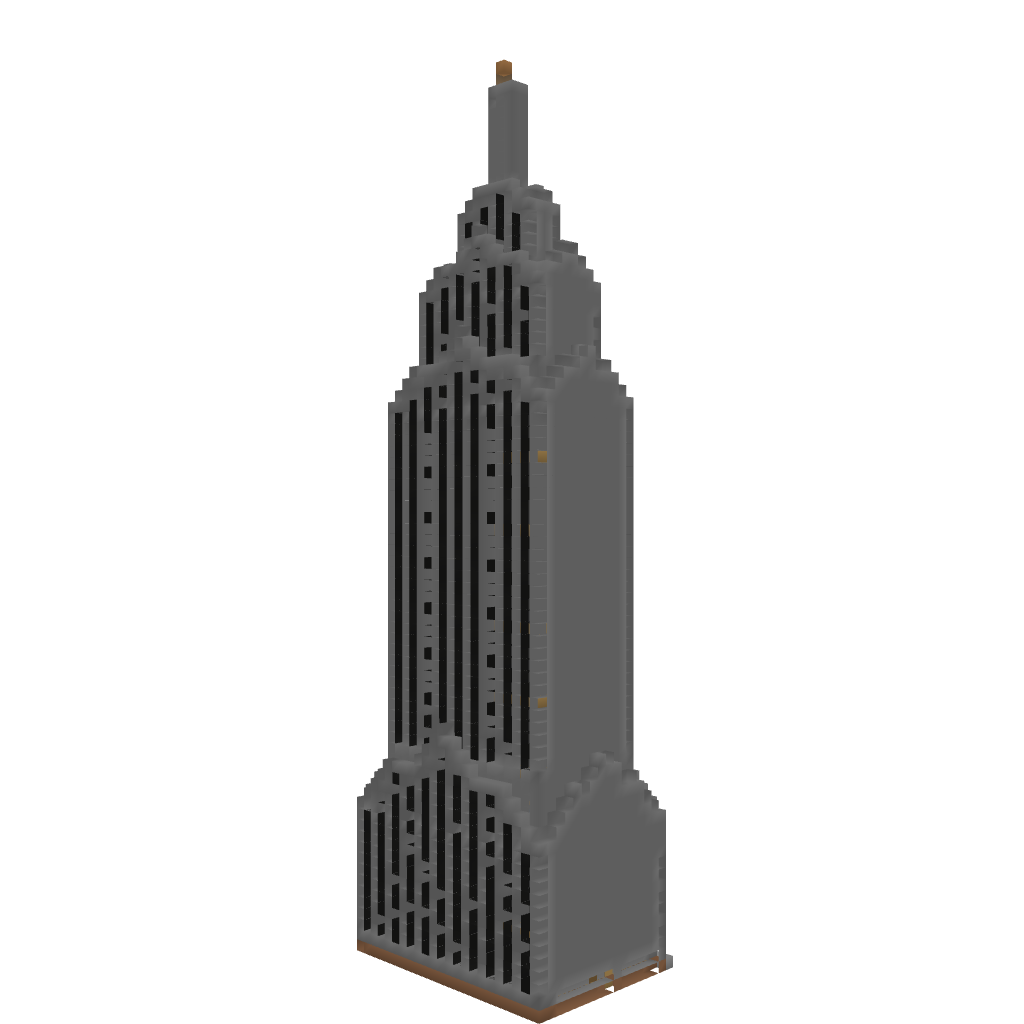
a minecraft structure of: Empire State Building *Medium*